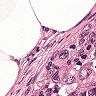
Metastatic tissue present: yes